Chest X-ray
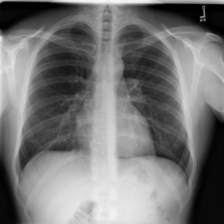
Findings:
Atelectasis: negative
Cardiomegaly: negative
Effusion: negative
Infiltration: negative
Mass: negative
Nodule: negative
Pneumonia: negative
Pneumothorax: negative
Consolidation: negative
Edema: negative
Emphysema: negative
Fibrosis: negative
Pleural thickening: negative
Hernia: negative